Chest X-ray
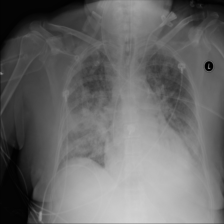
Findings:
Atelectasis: negative
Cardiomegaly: negative
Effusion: negative
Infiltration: negative
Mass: negative
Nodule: negative
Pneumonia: negative
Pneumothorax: negative
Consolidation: positive
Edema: negative
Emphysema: negative
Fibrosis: negative
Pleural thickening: negative
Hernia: negative